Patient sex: F
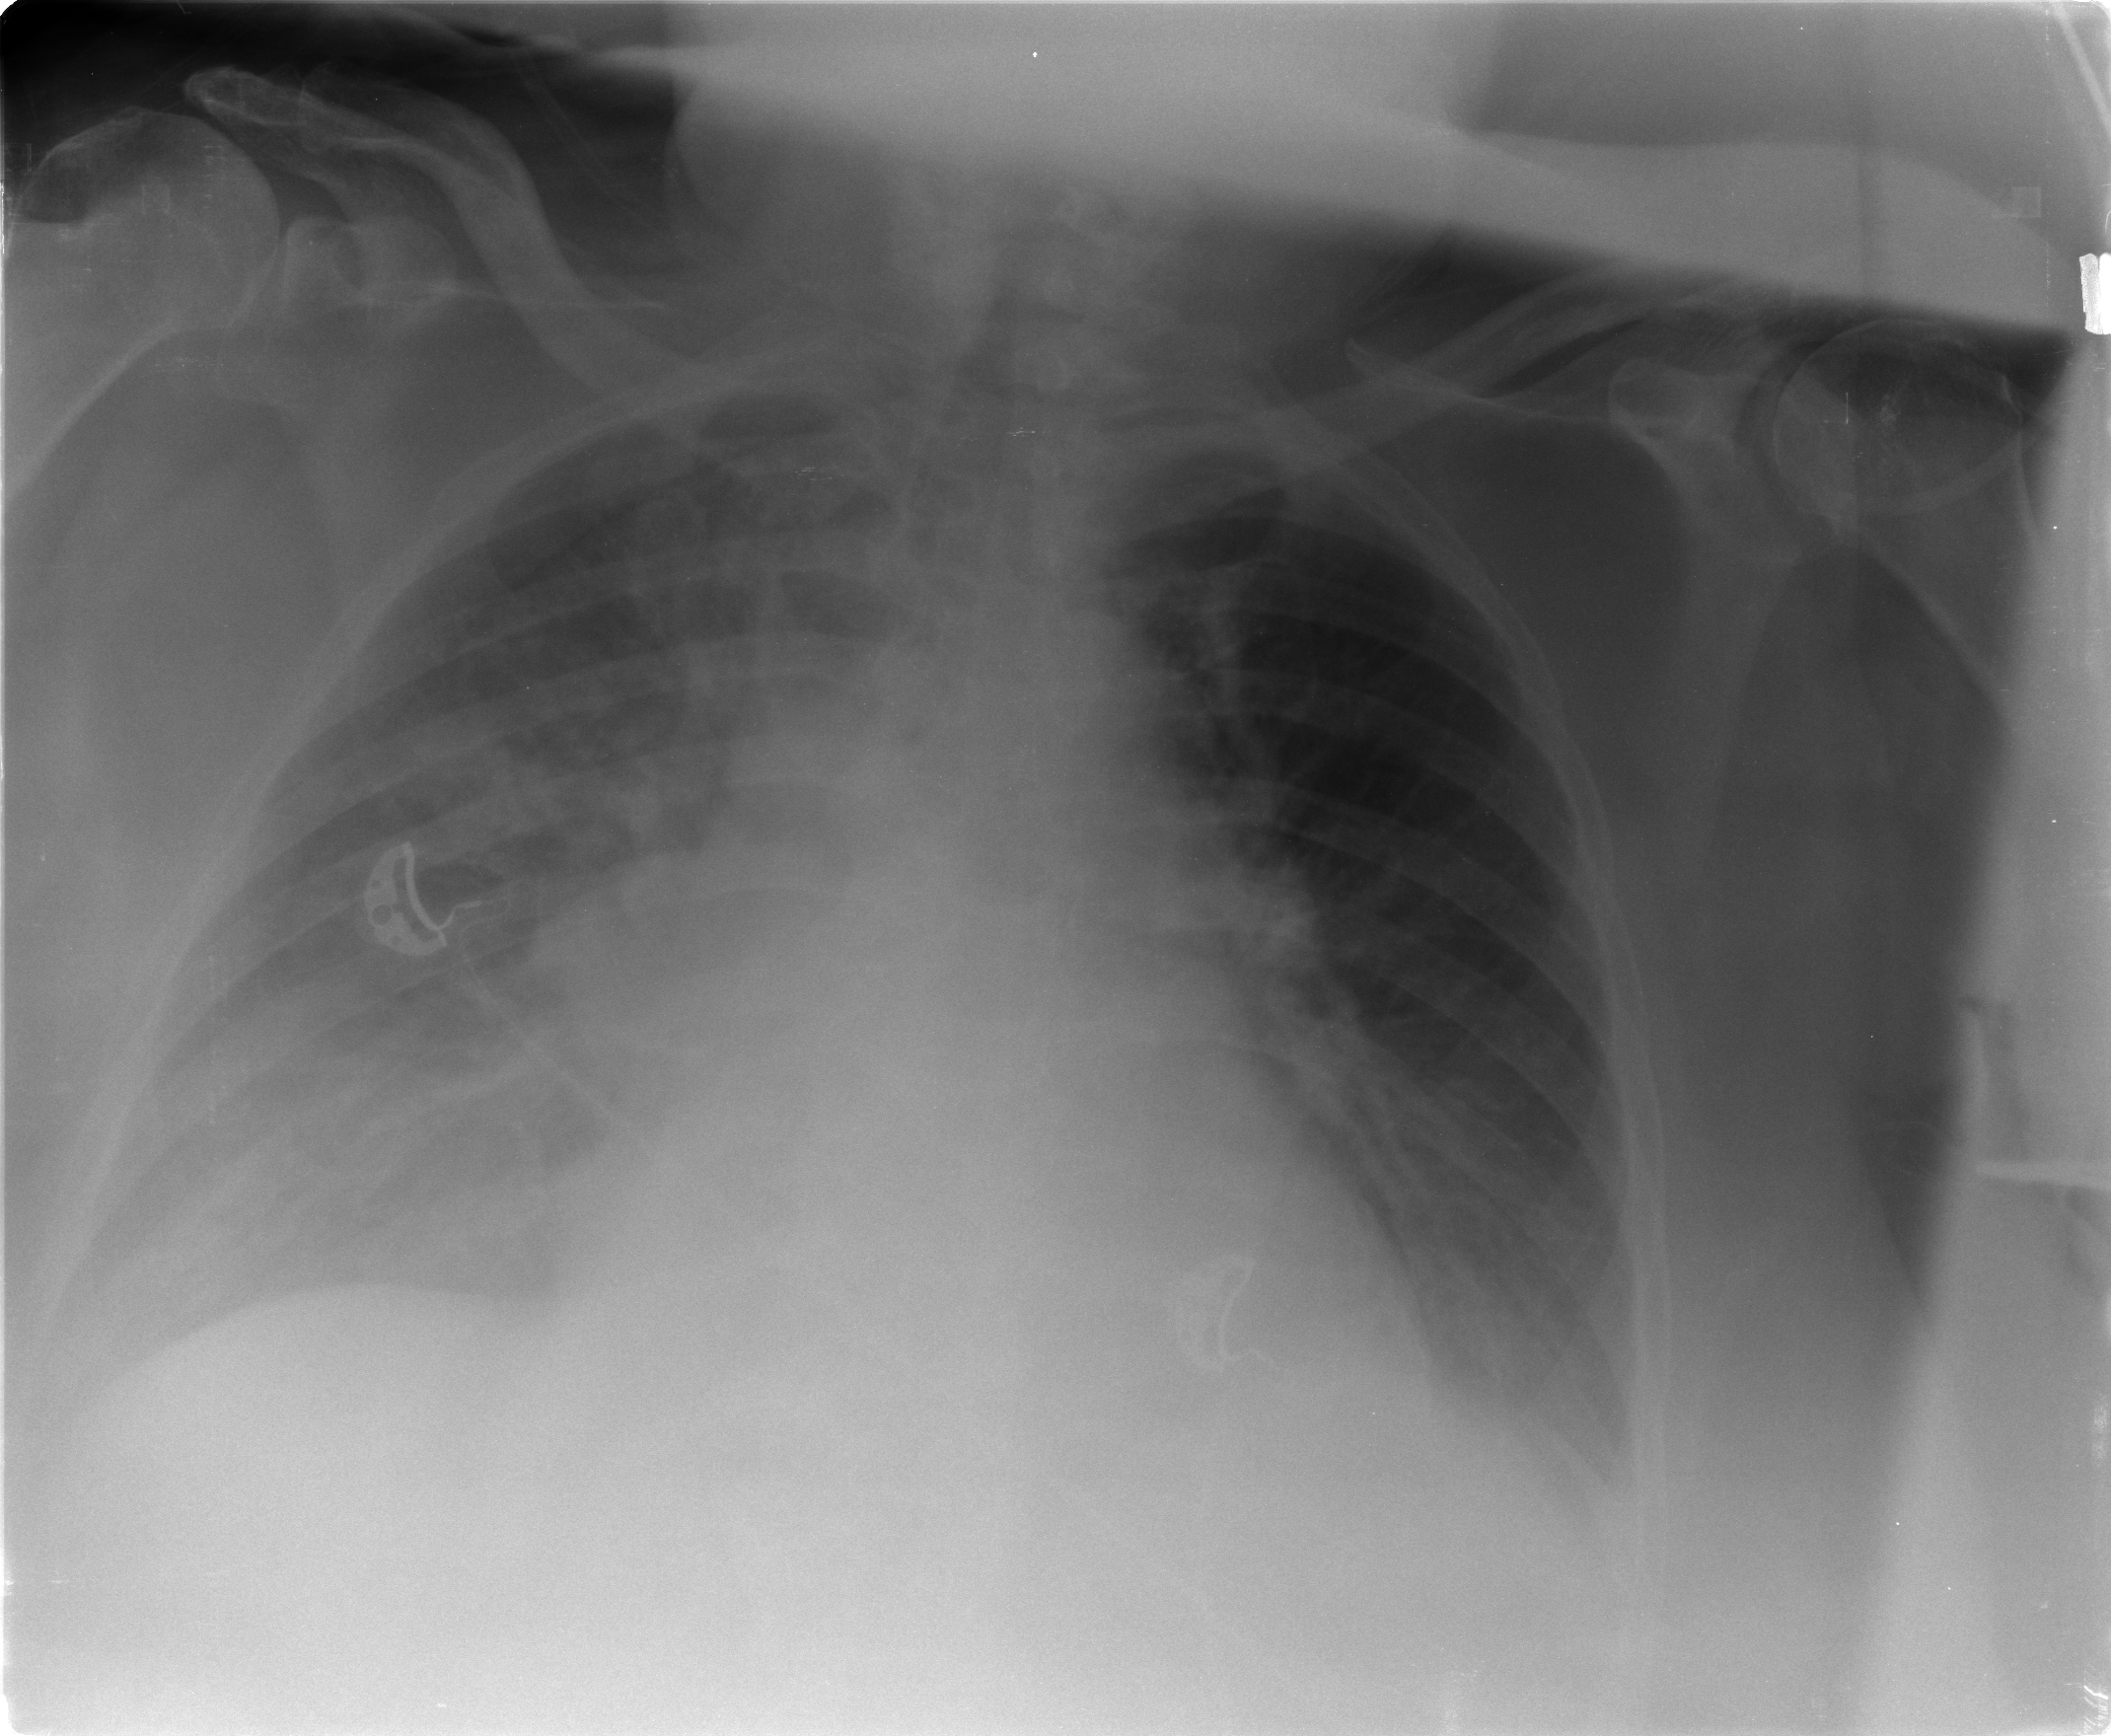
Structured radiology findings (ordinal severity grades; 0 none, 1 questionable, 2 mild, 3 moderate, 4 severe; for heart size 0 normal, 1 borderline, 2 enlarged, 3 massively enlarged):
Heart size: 1
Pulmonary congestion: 2
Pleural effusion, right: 2
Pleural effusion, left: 2
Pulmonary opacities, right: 3
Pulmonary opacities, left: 0
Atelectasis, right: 2
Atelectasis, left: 2